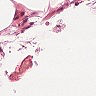
Metastatic tissue present: no